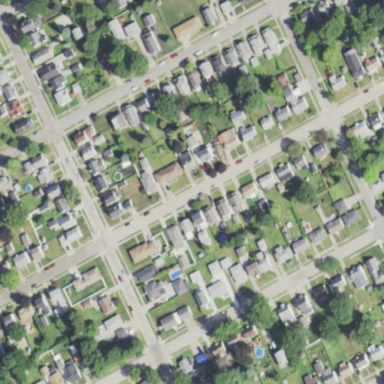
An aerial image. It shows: Neighborhood.